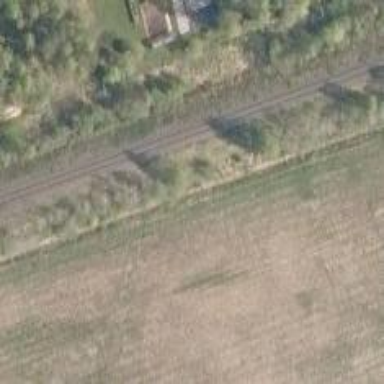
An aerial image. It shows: Continuous railway track.